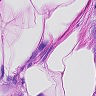
Metastatic tissue present: yes